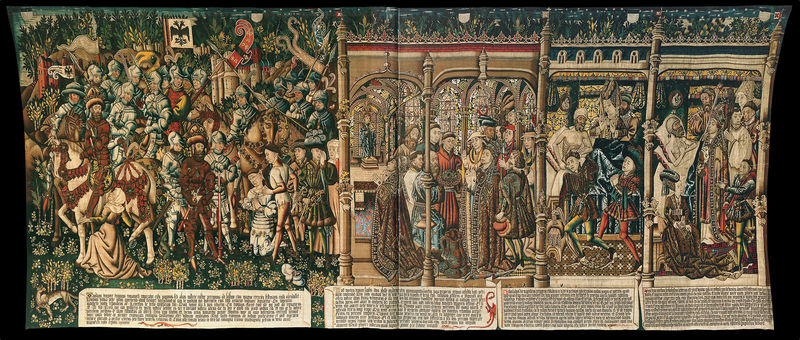
Titel: Trajan und Herkinbald
Institution: Bern, Bernisches Historisches Museum
Schlagwörter: adler, blau, kampf, frauen, menschen, fenster, frau, männer, szene, säule, säulen, gebäude, tiere, teppich, bild, innenraum, kirche, gewand, wald, kinder, pferd, pferde, reiter, schrift, fahne, krieg, kaiser, spielen, unterschrift, buch, druck, seite, text, soldat, helm, ritter, armee, wappen, mönch, kreuzzug, lanzen, mönche, speer, szenen, text4, wchrift, fahnen bunt